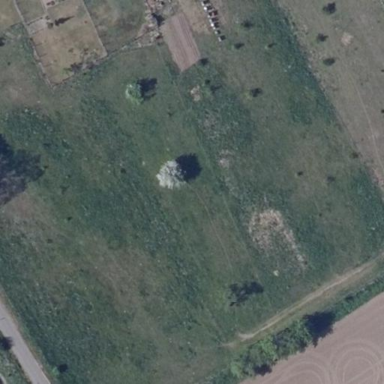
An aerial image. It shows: Beautiful meadow.